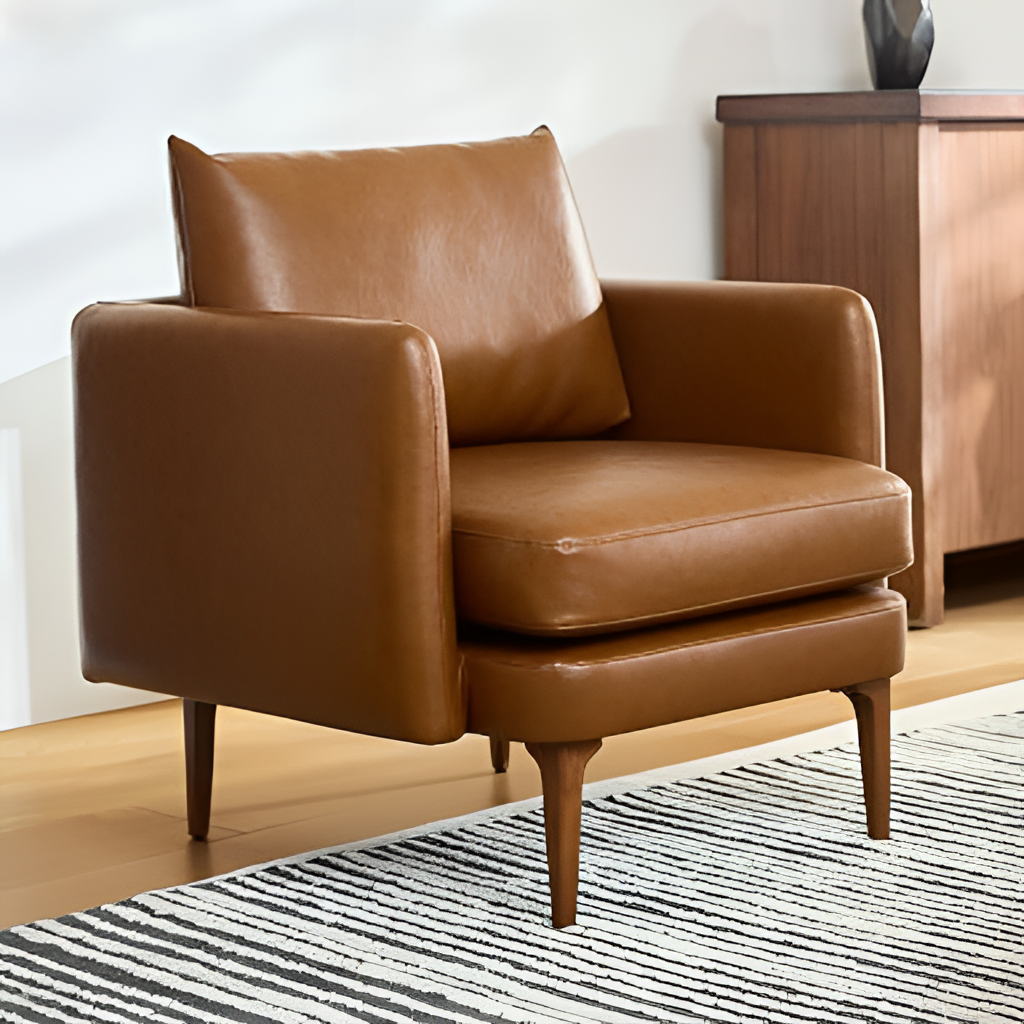
leather armchair, living room, white paint wallpaper, with solid pattern, modern, wood flooring, with plank pattern